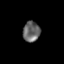
Tissue: lung
Cell type: Endothelial cells
Senescence score: 0.2089
Nuclear area (px): 342
Mean DAPI intensity: 101.974